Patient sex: F
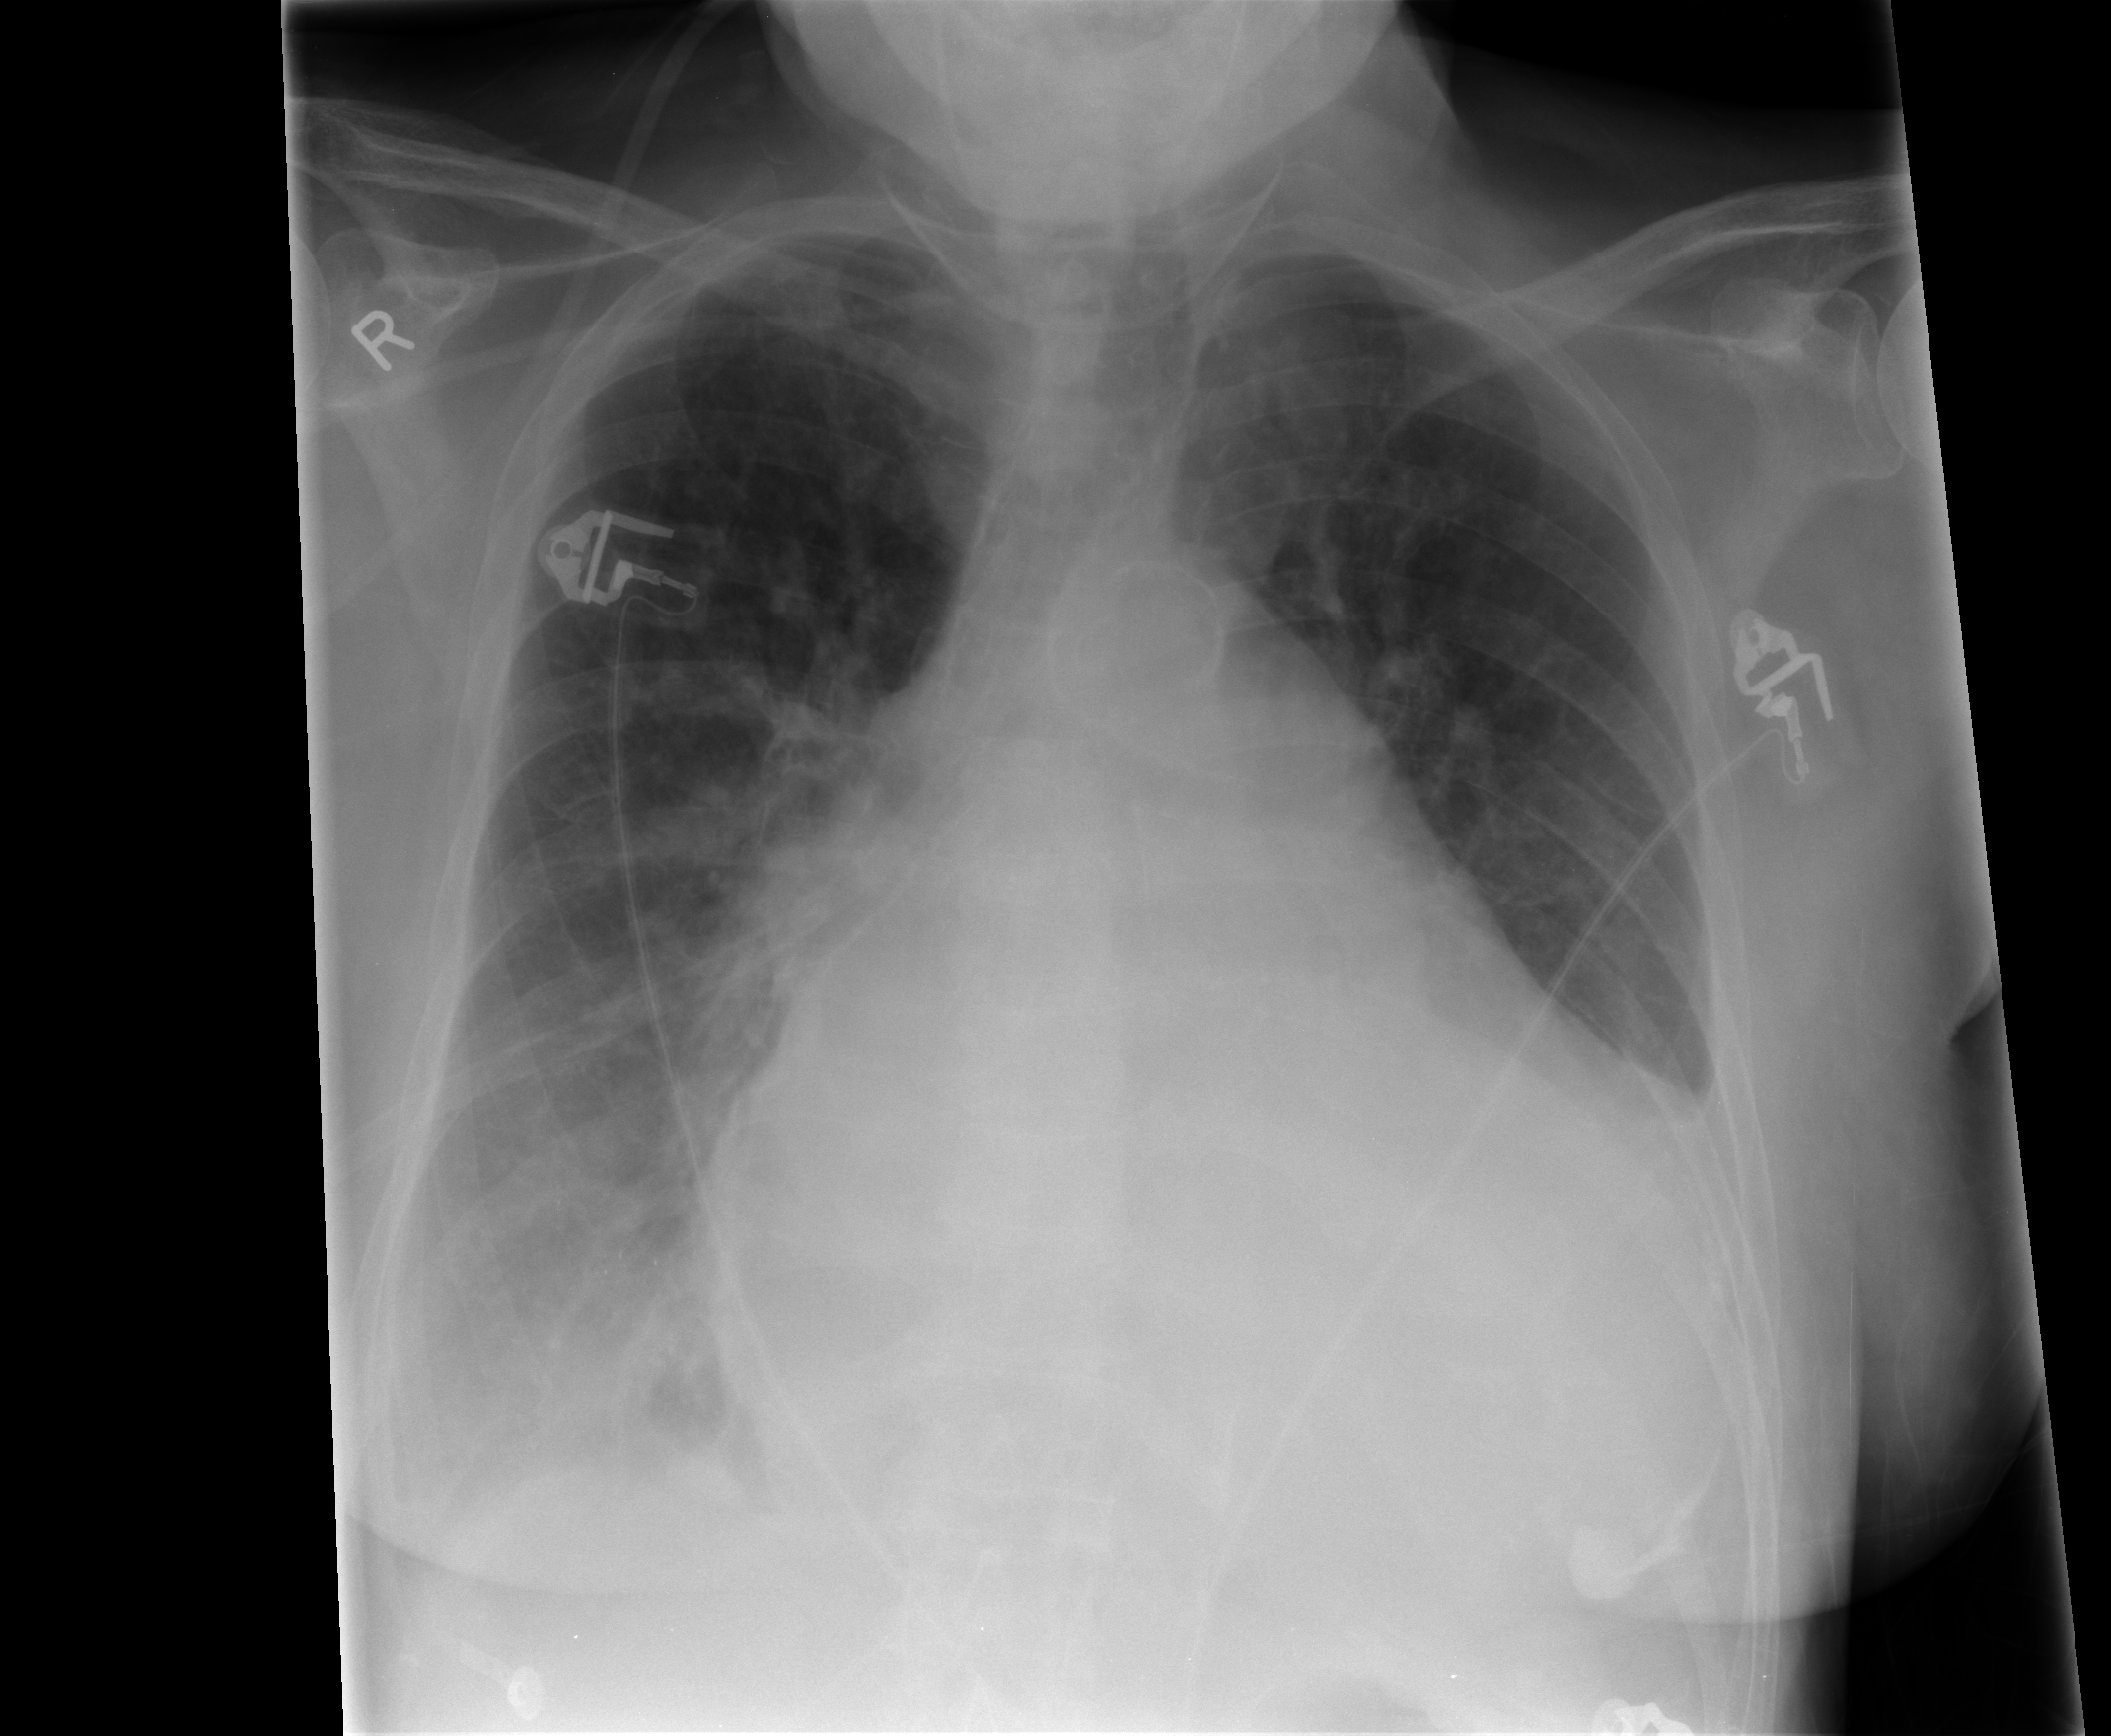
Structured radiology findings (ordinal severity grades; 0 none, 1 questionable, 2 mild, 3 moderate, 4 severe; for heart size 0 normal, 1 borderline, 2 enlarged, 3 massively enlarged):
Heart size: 3
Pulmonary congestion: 2
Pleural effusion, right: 2
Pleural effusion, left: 2
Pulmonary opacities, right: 1
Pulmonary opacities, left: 0
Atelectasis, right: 2
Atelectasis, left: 0